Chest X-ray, PA view. Patient: 70 years old, sex M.
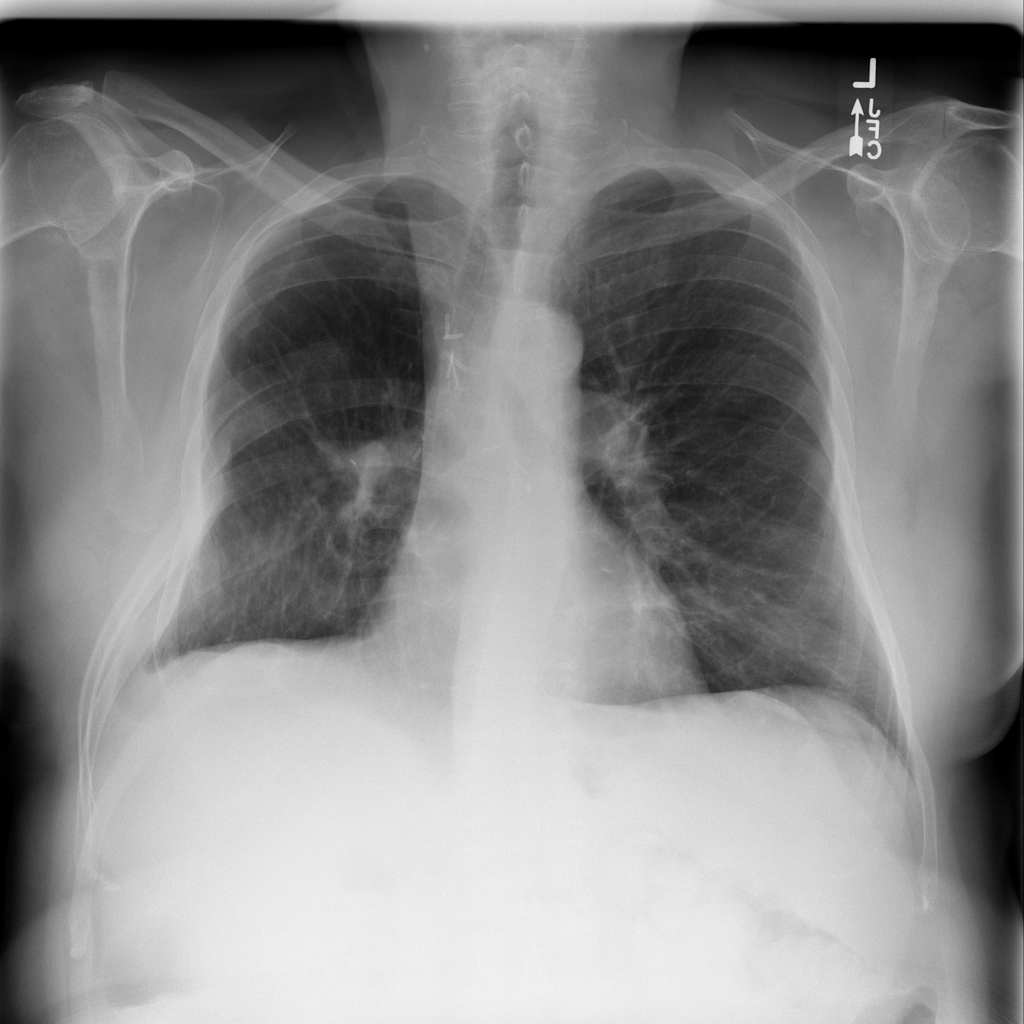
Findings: No Finding